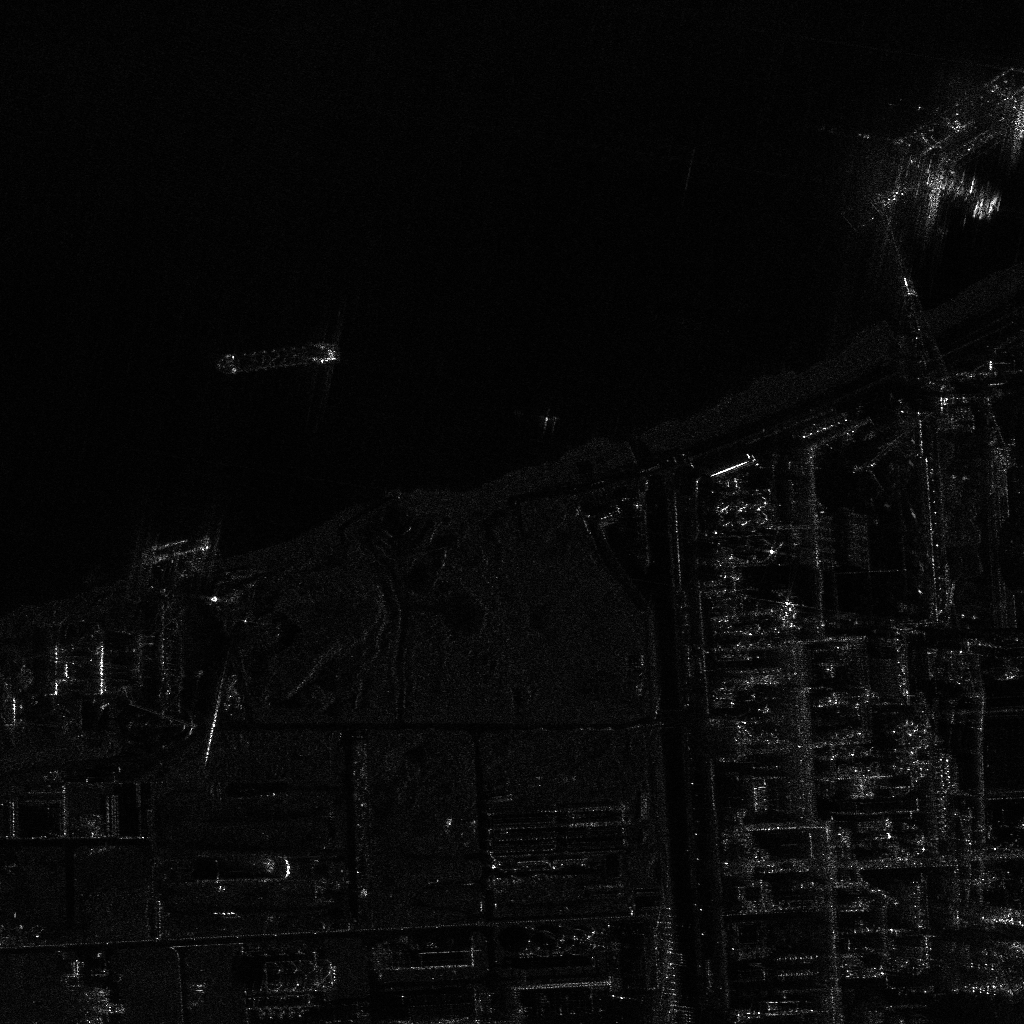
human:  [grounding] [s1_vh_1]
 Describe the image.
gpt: In the satellite image, there is  <ref>1 large dredger </ref> <box>[[25, 28, 28, 40, 85]]</box> located at left.